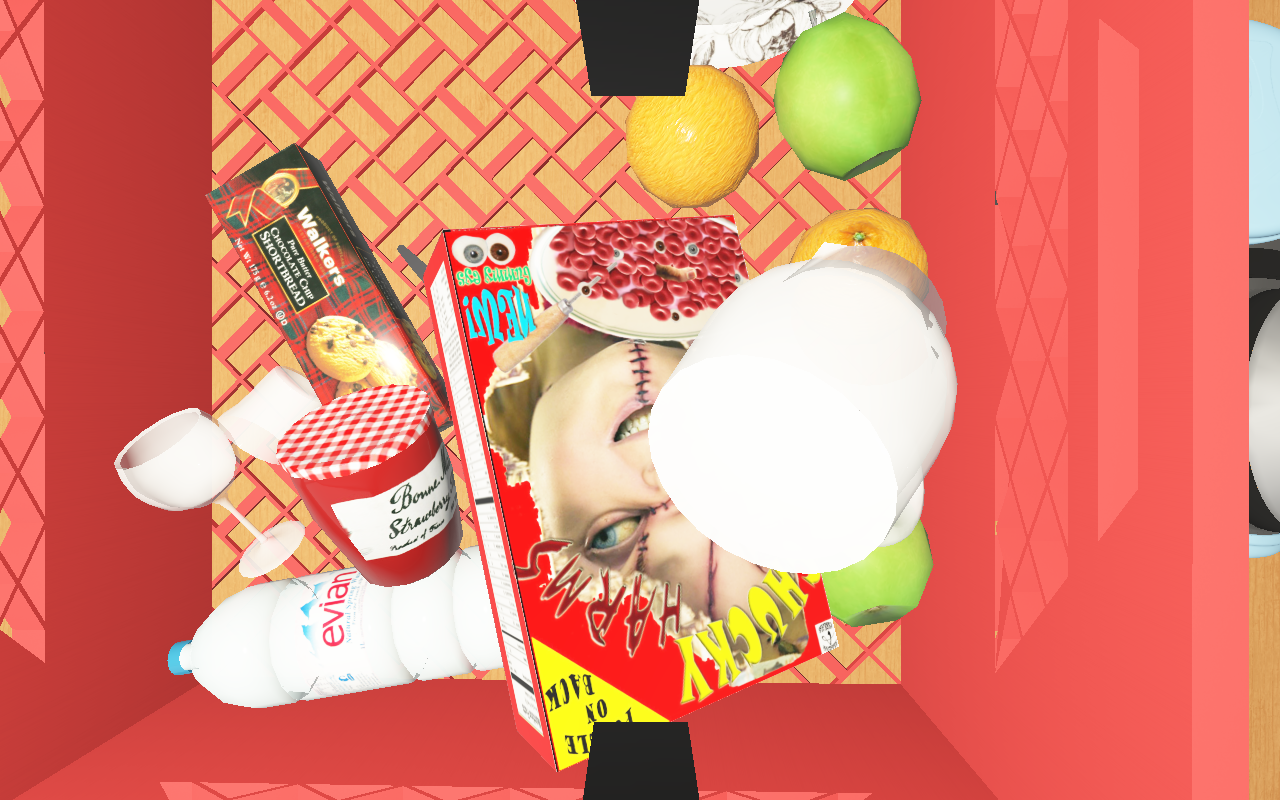
Objects in the scene:
carafe
water bottle
apple
orange
orange
plate
glass
wineglass
cereal box